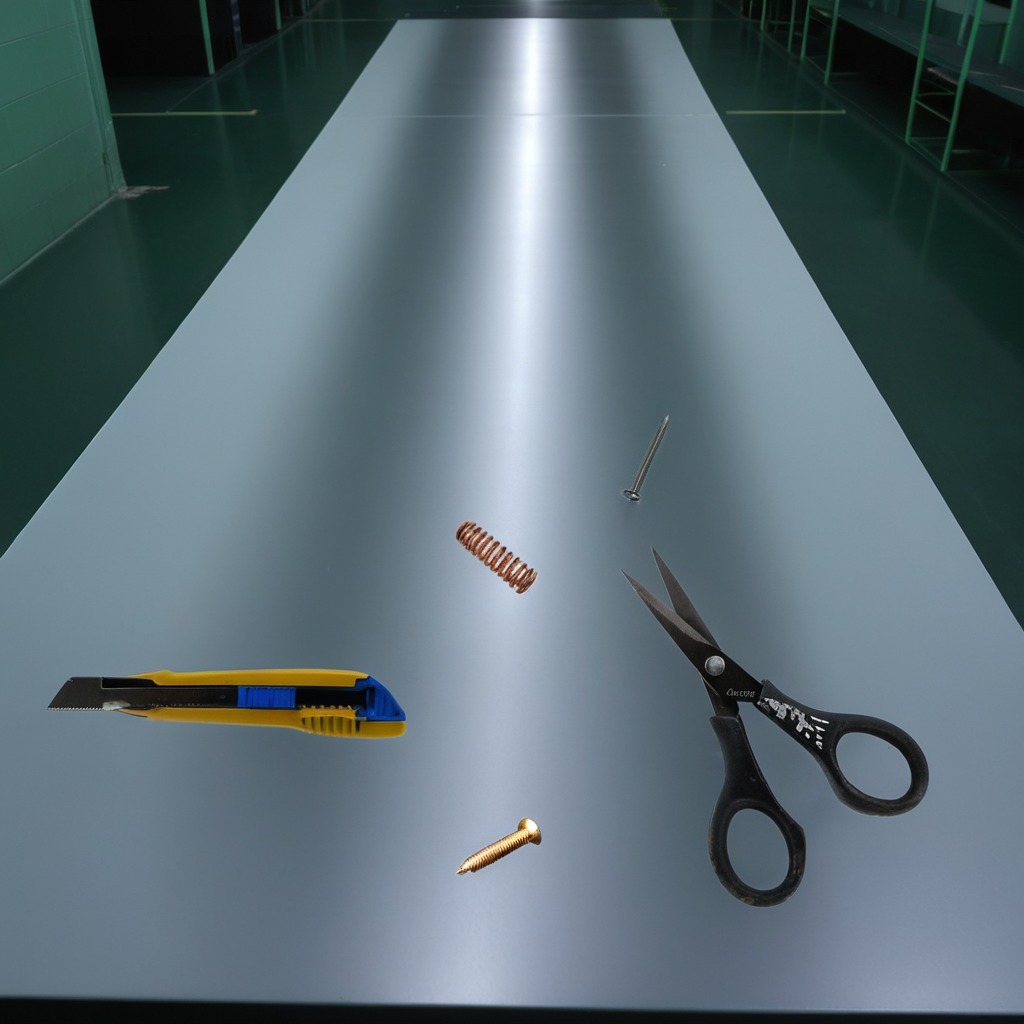
A utility knife, a metal machine screw, an iron nail, a coiled metal spring, and a pair of scissors are lying on the clean empty table in a railway signal maintenance room lit by harsh overhead fluorescents.